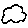
Label: cloud